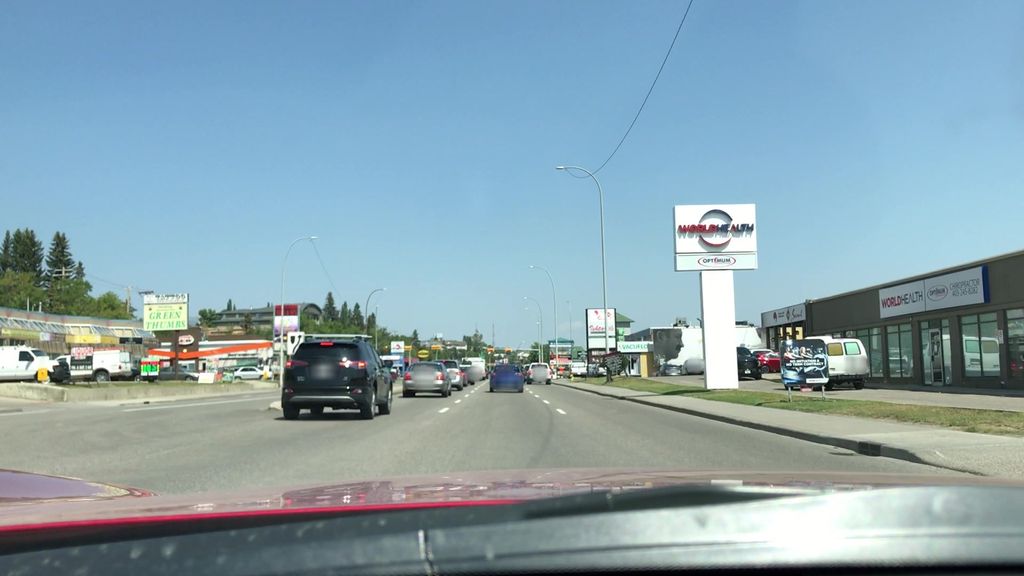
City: calgary